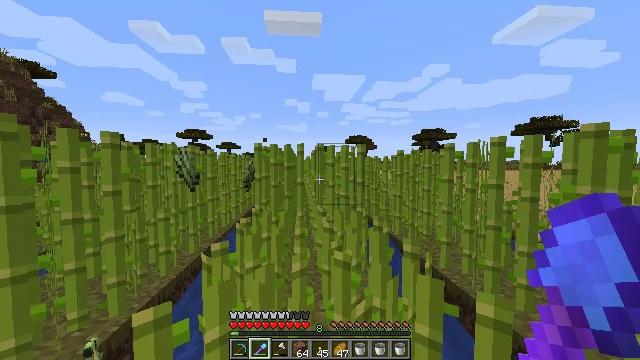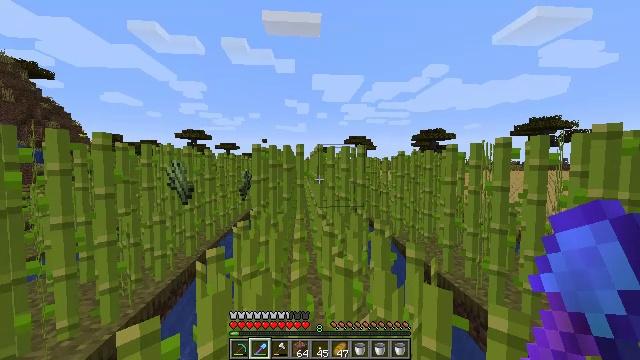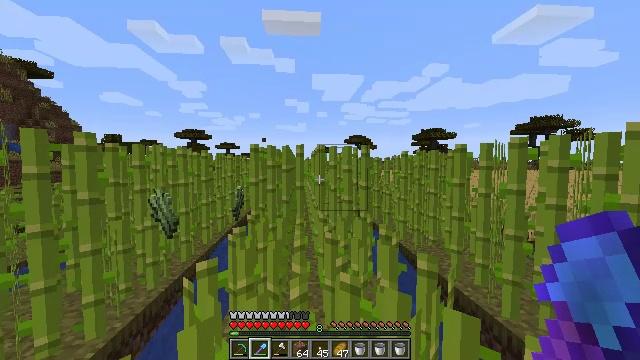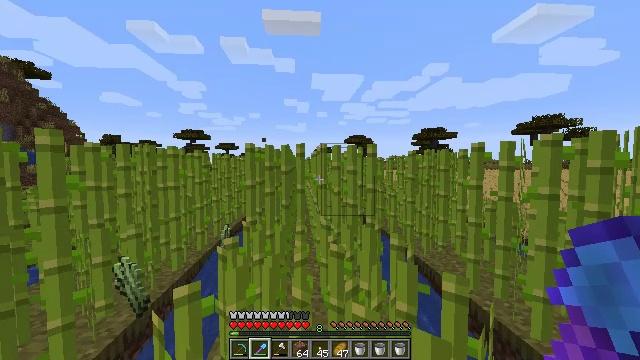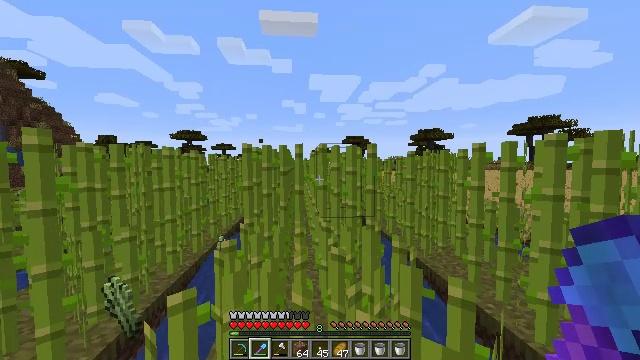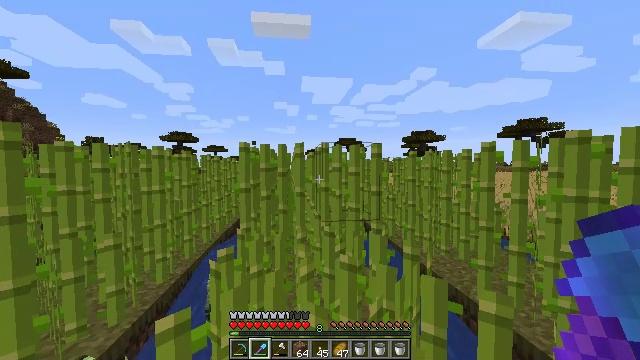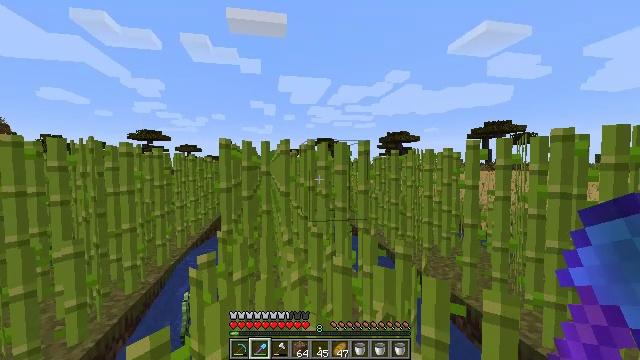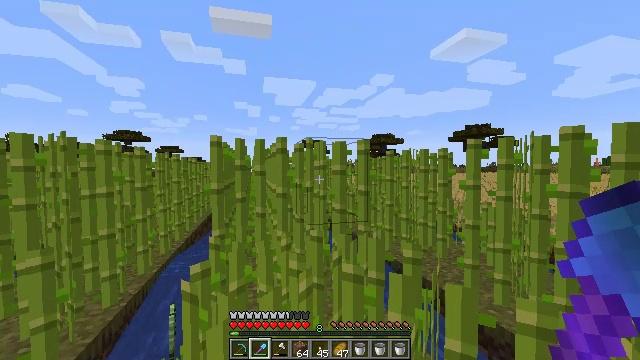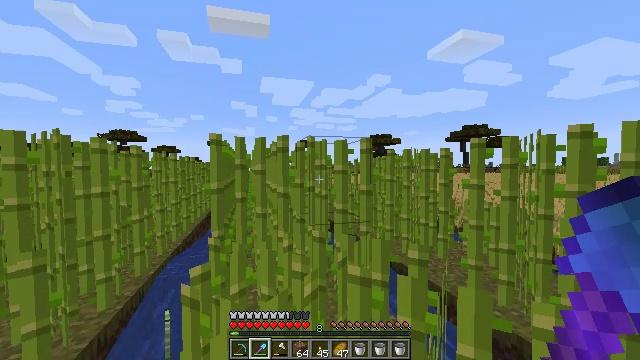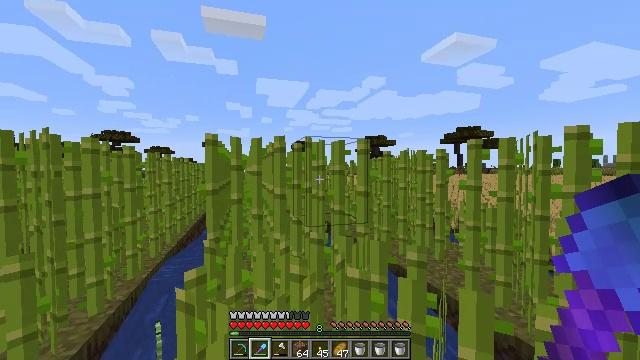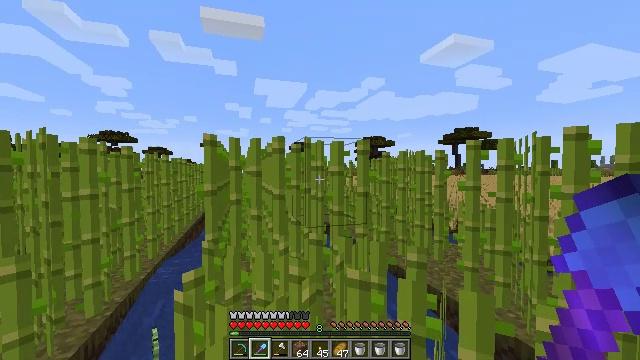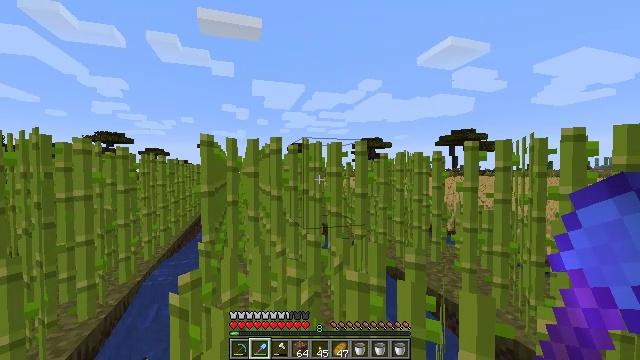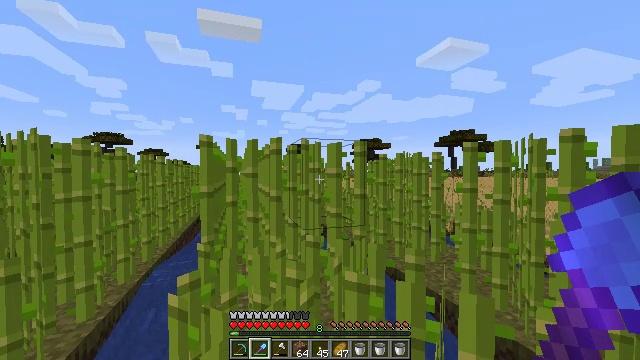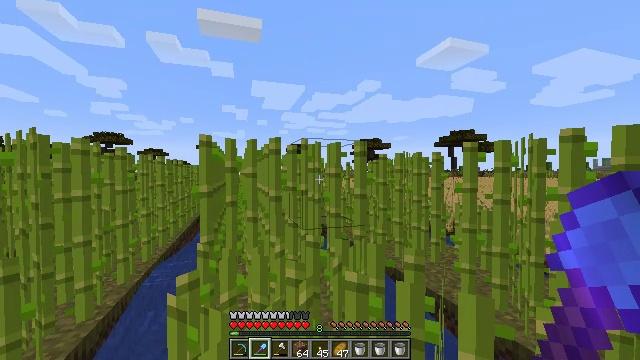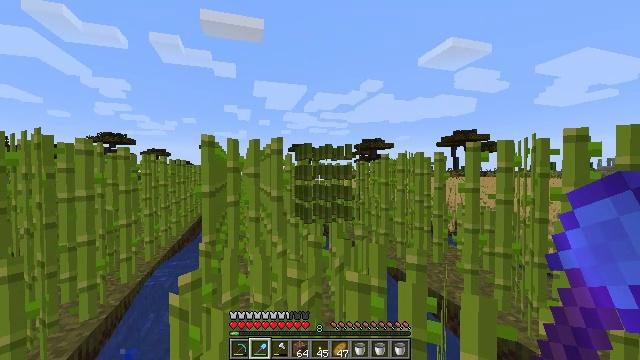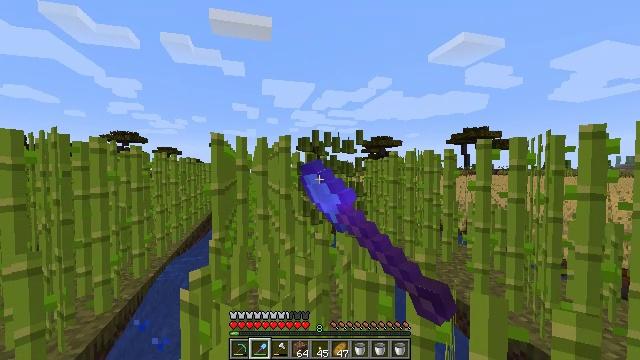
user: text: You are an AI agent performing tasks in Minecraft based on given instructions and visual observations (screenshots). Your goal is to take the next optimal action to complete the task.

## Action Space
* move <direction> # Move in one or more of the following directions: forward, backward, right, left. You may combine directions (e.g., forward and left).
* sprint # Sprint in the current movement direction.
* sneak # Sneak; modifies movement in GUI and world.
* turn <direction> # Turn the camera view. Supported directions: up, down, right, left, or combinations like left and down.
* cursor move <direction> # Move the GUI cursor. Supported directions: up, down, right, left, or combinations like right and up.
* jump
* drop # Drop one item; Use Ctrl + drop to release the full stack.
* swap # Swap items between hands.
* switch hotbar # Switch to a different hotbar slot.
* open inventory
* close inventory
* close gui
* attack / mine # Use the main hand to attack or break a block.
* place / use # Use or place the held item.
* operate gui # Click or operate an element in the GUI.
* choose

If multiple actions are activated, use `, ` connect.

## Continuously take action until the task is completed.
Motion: motion action
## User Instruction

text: Harvest sugar cane from the plant.
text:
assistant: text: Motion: move forward
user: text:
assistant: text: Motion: move forward
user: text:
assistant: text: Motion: move forward
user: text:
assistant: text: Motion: move forward and move left
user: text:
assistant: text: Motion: move forward and move left, turn right
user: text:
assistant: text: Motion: move forward and move left, turn right
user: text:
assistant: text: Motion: turn right
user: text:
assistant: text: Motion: no_op
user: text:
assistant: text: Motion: turn right
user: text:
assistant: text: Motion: no_op
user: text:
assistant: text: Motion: no_op
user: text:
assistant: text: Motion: no_op
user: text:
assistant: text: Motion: no_op
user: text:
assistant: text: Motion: attack / mine
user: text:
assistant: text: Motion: turn left, attack / mine
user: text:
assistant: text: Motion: turn left, attack / mine
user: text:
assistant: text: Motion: turn left, attack / mine
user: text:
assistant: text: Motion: turn left, attack / mine
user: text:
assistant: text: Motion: turn left, attack / mine
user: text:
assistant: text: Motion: attack / mine
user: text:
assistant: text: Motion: move forward, attack / mine
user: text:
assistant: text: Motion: move forward, attack / mine
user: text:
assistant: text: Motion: move forward, attack / mine
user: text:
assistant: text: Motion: move forward, attack / mine
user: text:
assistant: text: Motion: move forward, attack / mine
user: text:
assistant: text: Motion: move forward, attack / mine
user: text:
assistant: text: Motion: move forward, attack / mine
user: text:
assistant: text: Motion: move forward and move left, attack / mine
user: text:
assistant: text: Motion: move forward and move left, attack / mine
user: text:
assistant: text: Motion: move forward and move left, attack / mine